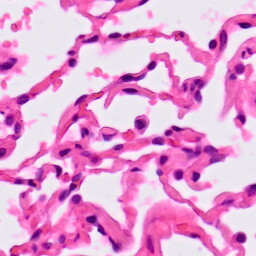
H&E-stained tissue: Lung